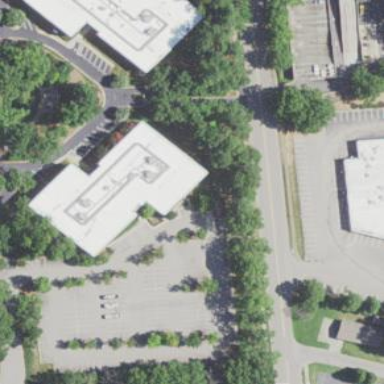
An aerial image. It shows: Commercial building.